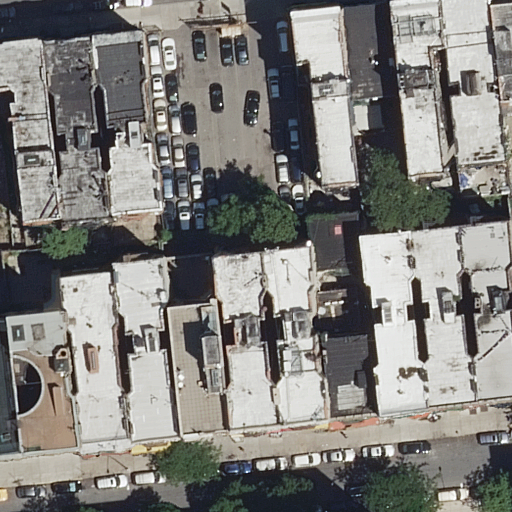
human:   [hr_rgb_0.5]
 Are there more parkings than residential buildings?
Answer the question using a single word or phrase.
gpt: no

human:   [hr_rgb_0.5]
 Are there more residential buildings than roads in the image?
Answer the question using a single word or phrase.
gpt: yes

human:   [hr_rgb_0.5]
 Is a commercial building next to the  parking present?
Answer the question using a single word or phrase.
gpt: no

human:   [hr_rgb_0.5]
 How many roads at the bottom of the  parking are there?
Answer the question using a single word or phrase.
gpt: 1

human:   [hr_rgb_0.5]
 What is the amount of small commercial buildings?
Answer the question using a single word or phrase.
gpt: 0

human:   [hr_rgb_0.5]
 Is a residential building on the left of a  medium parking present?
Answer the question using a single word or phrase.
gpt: no

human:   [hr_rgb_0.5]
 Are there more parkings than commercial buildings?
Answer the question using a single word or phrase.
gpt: yes

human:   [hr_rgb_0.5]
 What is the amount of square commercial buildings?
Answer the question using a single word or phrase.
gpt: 0

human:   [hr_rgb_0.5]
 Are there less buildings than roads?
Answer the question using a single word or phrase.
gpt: no

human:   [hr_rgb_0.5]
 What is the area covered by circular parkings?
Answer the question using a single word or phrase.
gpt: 0m2

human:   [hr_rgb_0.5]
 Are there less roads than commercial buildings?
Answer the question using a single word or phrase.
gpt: no

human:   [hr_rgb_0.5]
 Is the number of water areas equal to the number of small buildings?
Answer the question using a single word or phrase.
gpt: no

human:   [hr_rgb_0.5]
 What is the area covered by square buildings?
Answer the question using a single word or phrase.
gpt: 0m2

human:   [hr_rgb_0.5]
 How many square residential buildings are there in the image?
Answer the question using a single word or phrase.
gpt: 0

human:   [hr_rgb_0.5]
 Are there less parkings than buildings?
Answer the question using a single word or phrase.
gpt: yes

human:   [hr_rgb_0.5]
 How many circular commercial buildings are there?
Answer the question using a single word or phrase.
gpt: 0

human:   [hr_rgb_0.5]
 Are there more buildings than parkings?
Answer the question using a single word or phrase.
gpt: yes

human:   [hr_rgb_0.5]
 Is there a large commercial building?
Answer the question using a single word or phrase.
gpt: no

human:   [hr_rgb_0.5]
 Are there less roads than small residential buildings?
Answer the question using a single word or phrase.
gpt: yes

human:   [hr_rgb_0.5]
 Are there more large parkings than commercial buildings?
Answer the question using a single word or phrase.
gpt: yes

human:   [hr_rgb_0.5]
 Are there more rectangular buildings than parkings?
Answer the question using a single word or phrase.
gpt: yes

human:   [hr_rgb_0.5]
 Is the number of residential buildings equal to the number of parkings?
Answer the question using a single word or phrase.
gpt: no

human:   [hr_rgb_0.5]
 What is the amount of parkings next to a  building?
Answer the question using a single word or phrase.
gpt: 1

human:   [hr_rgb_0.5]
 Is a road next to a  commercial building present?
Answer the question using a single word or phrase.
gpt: no

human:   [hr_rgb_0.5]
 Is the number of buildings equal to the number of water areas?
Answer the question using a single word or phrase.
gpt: no

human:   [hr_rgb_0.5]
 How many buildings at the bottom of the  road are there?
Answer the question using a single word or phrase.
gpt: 0

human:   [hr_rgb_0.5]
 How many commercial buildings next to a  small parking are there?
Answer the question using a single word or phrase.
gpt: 0

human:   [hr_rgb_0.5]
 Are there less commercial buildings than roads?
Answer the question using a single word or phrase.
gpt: yes

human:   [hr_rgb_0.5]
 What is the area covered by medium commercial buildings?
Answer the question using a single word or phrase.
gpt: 0m2

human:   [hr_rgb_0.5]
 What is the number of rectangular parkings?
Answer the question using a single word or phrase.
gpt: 1

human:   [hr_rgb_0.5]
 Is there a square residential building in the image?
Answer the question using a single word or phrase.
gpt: no

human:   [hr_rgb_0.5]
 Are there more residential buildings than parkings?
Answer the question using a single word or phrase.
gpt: yes

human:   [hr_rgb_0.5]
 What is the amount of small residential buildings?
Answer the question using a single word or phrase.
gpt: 2

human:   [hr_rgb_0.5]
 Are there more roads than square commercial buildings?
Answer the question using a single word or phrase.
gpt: yes

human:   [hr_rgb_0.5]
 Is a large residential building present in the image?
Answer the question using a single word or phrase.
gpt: yes

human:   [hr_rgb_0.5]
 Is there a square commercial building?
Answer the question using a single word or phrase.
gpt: no